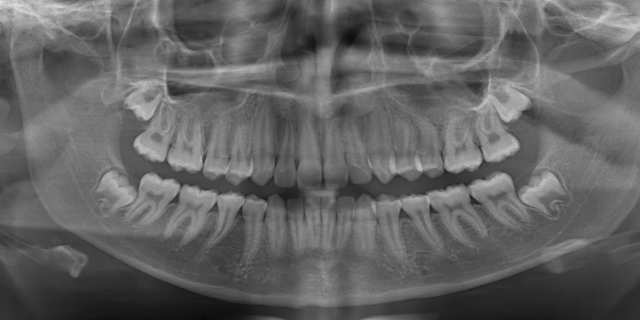
adult